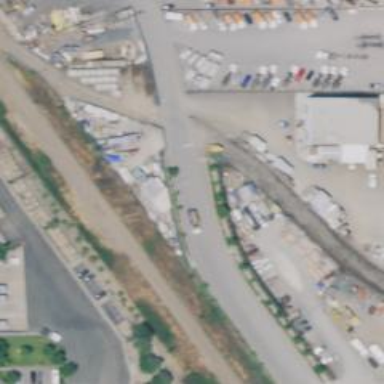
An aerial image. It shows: Disused railway siding.